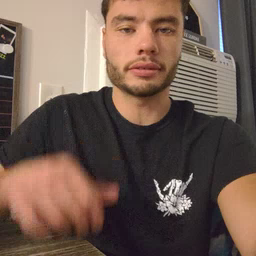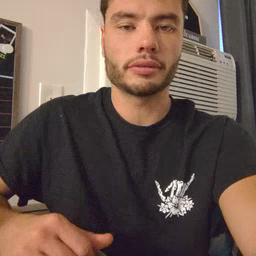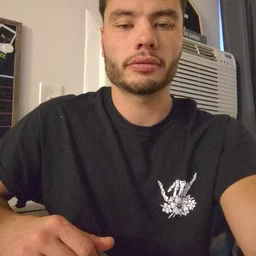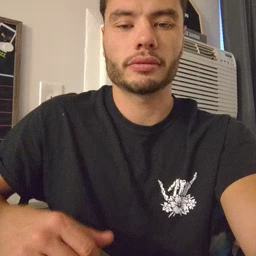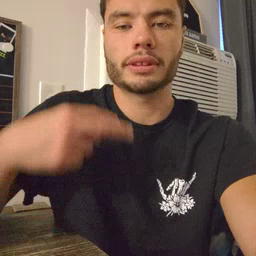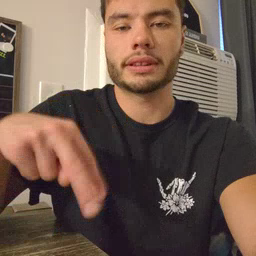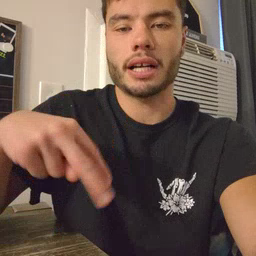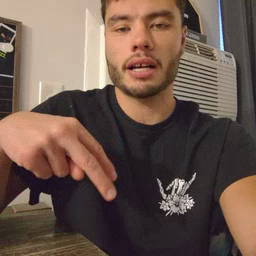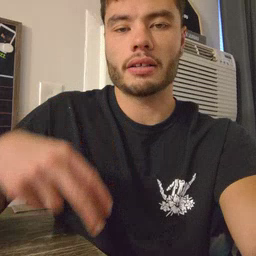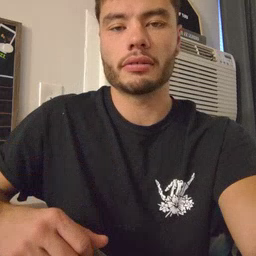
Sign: dance